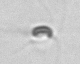
Label: Chaetoceros